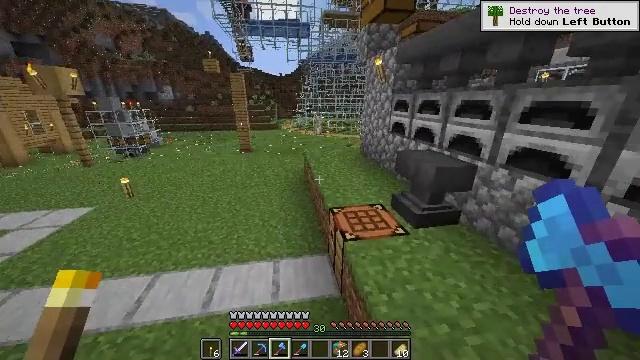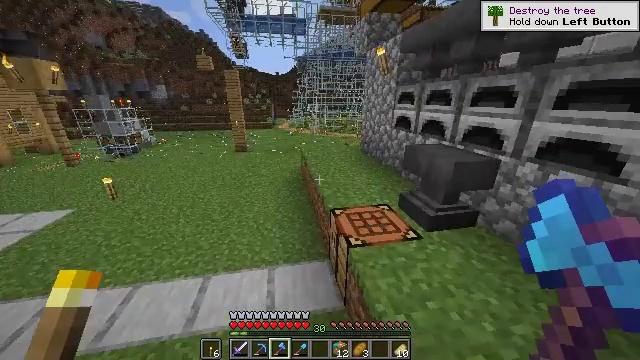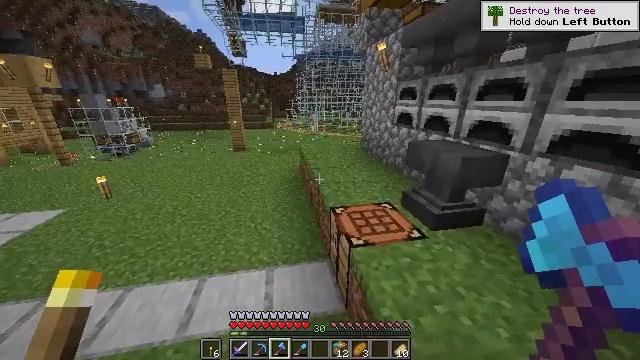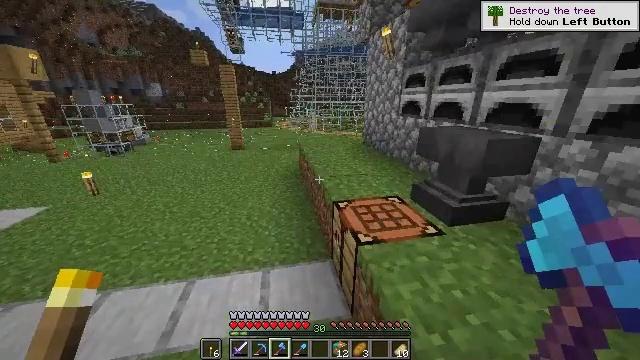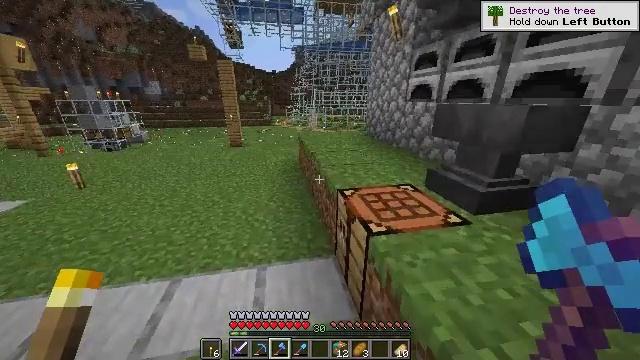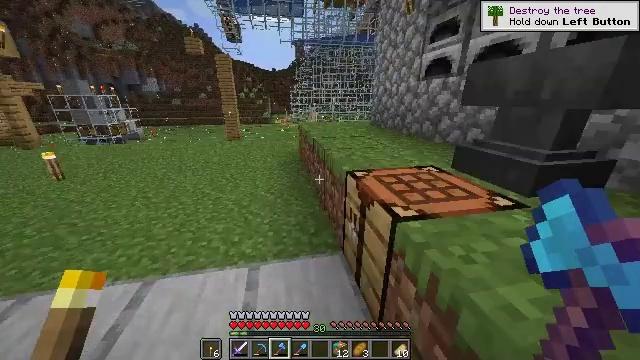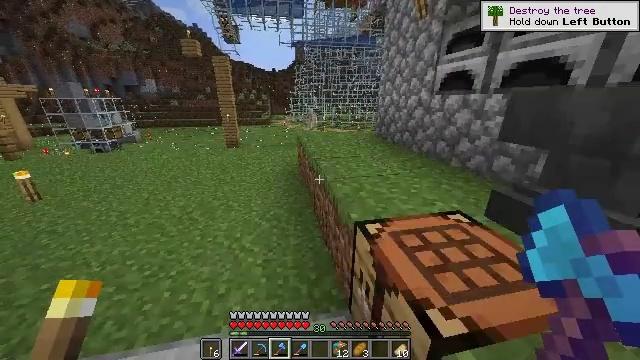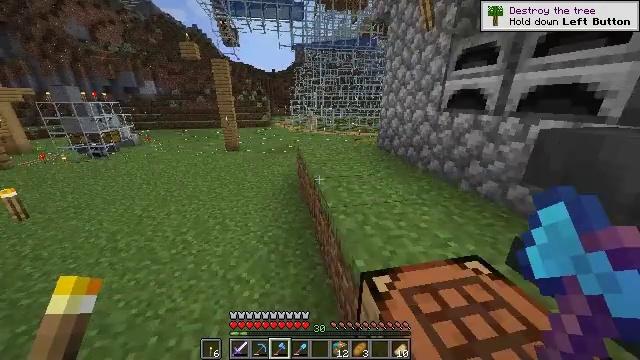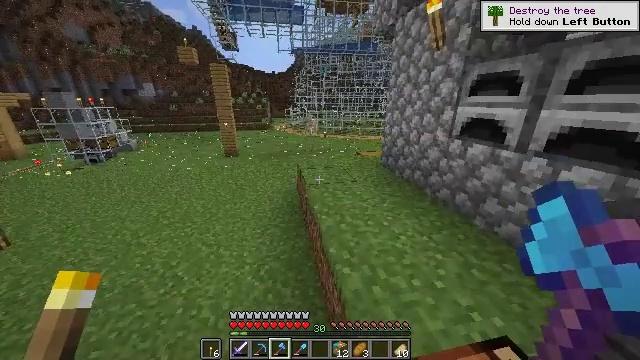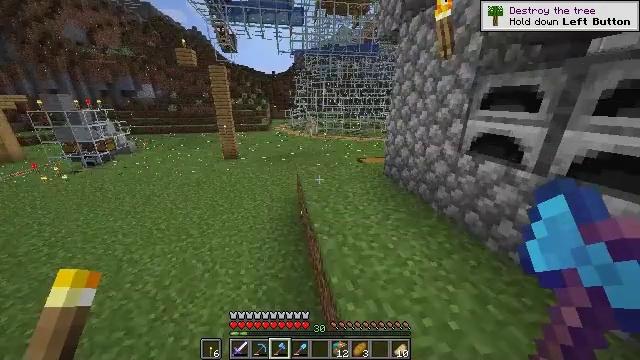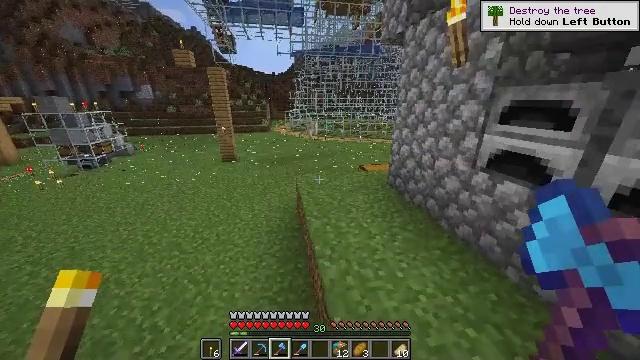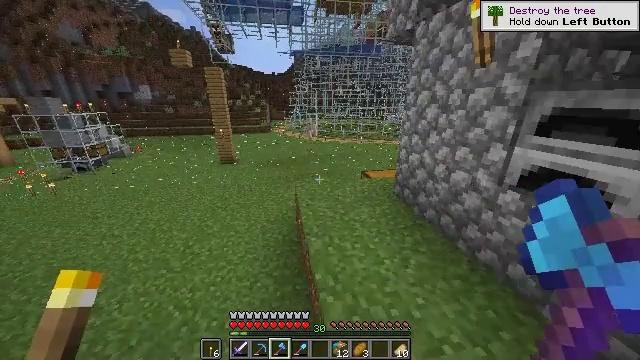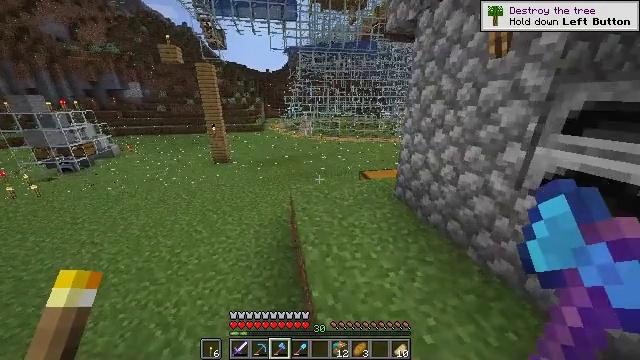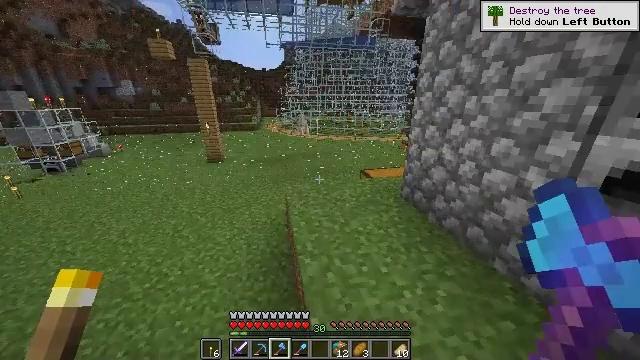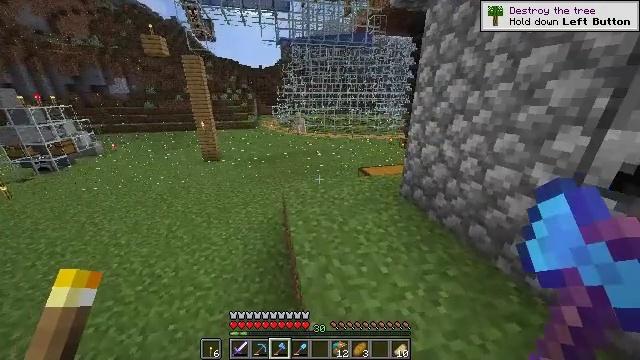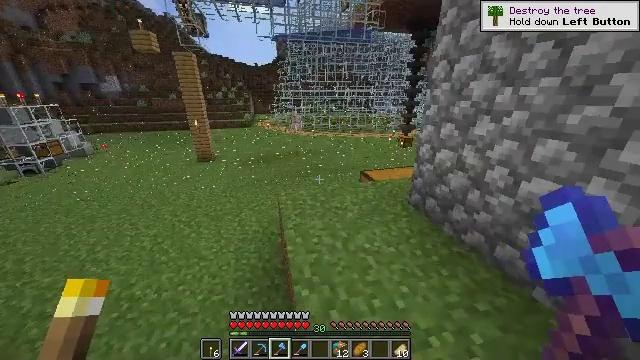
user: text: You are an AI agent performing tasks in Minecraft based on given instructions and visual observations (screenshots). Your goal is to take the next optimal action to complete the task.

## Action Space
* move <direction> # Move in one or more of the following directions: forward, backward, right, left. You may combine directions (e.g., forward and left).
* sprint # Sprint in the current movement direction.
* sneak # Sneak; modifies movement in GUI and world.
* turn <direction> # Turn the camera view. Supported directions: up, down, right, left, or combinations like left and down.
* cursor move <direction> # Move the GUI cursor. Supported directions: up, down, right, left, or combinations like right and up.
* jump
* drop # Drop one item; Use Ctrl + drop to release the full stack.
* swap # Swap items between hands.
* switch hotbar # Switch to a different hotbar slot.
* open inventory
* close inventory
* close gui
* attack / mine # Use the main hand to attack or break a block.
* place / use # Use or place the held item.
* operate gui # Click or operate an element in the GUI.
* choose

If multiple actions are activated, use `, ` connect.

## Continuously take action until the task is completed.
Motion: motion action
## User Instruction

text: Reclaim the chest into your inventory.
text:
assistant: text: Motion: move forward, sprint, jump
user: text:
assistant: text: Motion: move forward, sprint, jump
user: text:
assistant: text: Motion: move forward, sprint, jump
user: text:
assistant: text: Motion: move forward, sprint, jump
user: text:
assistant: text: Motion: move forward, jump
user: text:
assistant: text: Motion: move forward, jump
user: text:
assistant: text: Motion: move forward, jump
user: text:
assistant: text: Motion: move forward, sprint, jump
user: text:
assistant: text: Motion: move forward, sprint, jump
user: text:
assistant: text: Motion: move forward, sprint, jump
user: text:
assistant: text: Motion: move forward, sprint, jump
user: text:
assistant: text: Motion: move forward, turn right, jump
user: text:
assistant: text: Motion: move forward, jump
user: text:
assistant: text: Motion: move forward, jump
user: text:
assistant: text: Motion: move forward, jump
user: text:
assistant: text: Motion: move forward, jump
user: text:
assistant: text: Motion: move forward, sprint, jump
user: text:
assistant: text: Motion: move forward, sprint, jump
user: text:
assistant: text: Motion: move forward, sprint, jump
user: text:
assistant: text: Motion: move forward, sprint, jump
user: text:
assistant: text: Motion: move forward, turn right and down, jump
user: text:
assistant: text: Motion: move forward, turn right and down, jump
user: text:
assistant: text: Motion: move forward, turn right and down, jump
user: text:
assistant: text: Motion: move forward, turn right and down, jump
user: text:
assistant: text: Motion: move forward, turn right
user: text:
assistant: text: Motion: move forward, turn right
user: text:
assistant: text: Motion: move forward, turn right and down
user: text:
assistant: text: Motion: move forward, turn right and down
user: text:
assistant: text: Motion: move forward, turn right and down
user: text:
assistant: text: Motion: move forward and move left, turn right and down